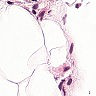
Metastatic tissue present: no